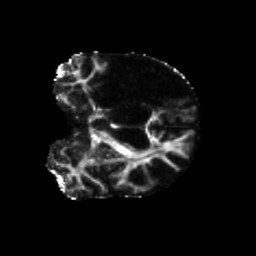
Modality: FA
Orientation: coronal
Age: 64
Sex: male
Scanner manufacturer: siemens
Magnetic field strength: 3 T
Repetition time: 5.25 s
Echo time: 0.08 s